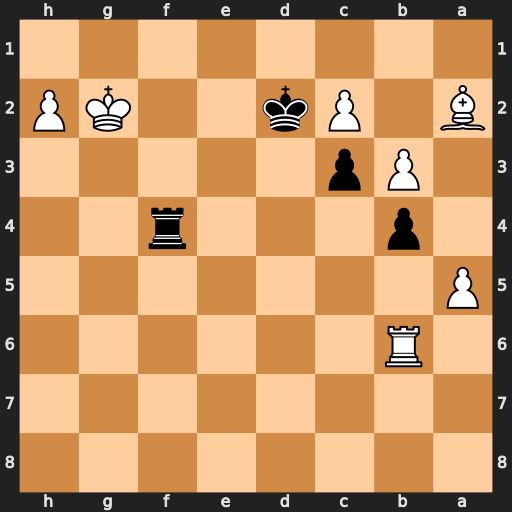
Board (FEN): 8/8/1R6/P7/1p3r2/1Pp5/B1Pk2KP/8
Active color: b
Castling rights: -
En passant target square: -
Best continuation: Kxc2 a6 Kb2 a7 c2 a8=Q c1=Q Qh8+ Kxa2 Ra6+ Kxb3